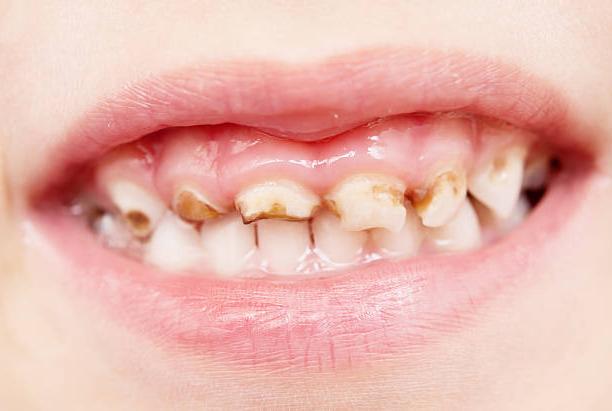
Condition: Gingivitis